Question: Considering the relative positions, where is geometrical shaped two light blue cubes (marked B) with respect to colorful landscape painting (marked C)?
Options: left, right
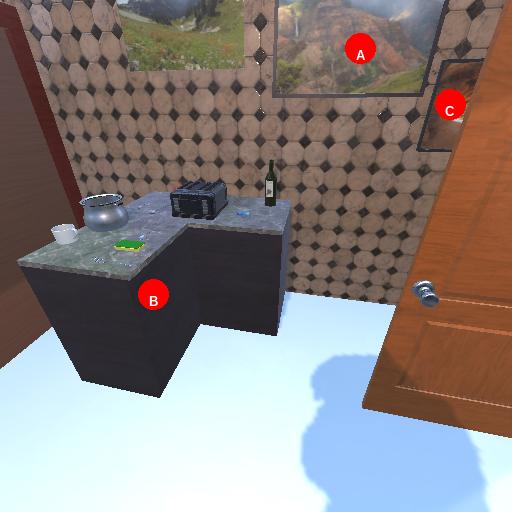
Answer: left